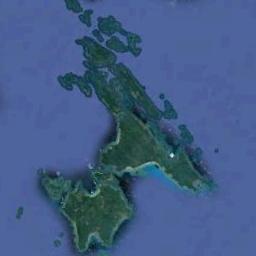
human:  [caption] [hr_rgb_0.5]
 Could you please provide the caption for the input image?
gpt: The island is very empty .

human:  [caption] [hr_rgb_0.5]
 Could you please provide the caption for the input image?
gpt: The irregularly shaped green island is surrounded by blue sea water, And the island’s green plants flourish .

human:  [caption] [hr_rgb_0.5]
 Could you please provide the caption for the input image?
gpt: The archipelago with some islands of different sizes is surrounded by light blue waters .

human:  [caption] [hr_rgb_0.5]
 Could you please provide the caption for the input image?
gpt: There are many trees on the island .

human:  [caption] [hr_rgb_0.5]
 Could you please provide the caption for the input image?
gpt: The green island is on a blue sea .